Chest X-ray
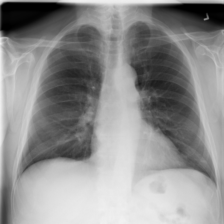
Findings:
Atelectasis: negative
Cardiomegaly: negative
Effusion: negative
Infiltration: negative
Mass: negative
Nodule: negative
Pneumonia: negative
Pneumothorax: negative
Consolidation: negative
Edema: negative
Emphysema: negative
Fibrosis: negative
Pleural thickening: negative
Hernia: negative